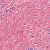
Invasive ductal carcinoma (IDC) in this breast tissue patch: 0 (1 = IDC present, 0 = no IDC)